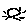
Label: sun